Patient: sex F, age 38
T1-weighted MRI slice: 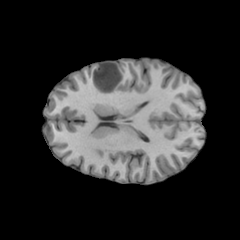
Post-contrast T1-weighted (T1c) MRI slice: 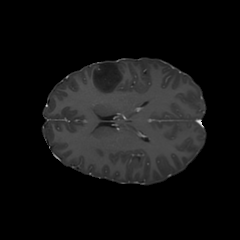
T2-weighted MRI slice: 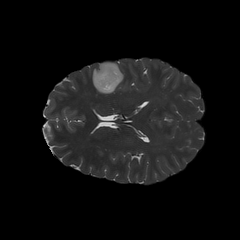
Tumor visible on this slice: yes
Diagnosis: Astrocytoma, IDH-mutant
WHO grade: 2